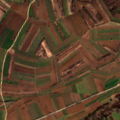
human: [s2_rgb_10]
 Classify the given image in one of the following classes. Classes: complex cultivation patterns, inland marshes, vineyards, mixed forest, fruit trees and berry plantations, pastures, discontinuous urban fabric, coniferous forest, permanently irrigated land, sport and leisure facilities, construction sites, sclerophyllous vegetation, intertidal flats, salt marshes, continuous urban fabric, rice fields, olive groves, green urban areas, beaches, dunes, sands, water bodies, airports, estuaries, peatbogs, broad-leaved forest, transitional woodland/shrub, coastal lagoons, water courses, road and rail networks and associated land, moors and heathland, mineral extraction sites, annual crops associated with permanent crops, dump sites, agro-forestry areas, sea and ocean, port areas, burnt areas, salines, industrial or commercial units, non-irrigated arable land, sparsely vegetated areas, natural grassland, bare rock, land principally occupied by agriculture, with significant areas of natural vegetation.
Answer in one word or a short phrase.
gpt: non-irrigated arable land, land principally occupied by agriculture, with significant areas of natural vegetation, broad-leaved forest